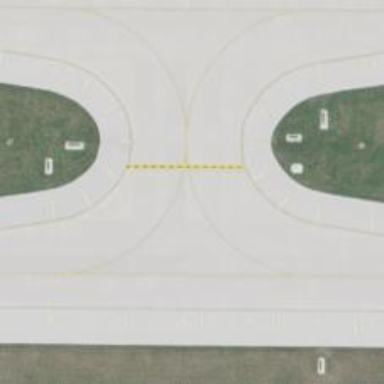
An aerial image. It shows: Image of taxiway at airport.